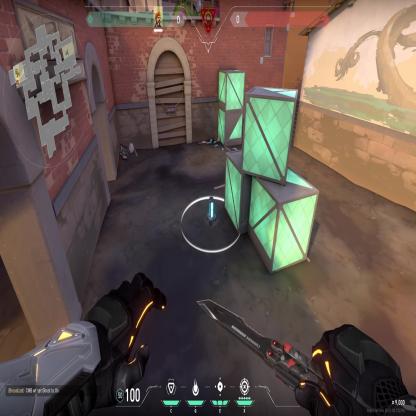
Label: planted spike